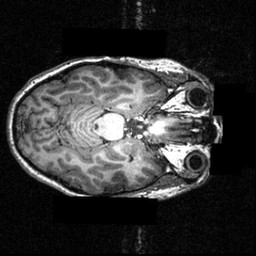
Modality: T1w
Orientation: axial
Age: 21
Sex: female
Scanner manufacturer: siemens
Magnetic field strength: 3.951 T
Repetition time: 1.5 s
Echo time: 0.00335 s